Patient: sex M, age 61
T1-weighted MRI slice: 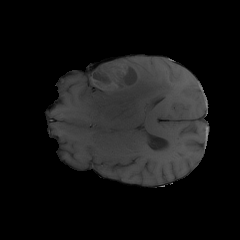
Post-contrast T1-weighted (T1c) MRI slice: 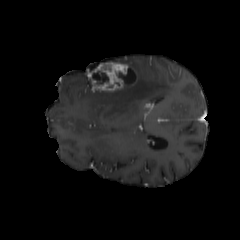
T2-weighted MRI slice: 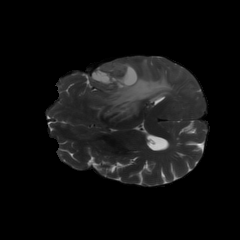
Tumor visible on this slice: yes
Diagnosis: Glioblastoma, IDH-wildtype
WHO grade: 4